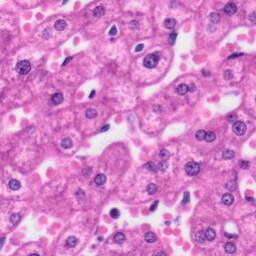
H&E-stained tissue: Liver